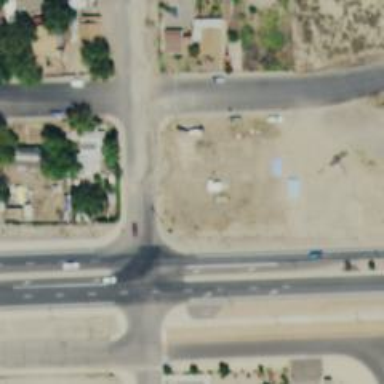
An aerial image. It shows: Road with stop sign.